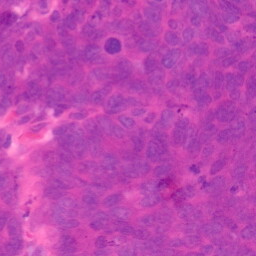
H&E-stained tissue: Colon